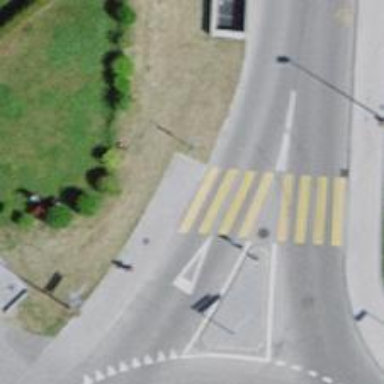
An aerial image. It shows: Kerb barrier.